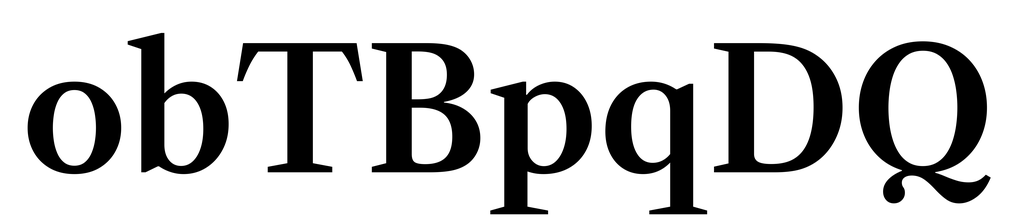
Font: LibreCaslonText_SemiBold